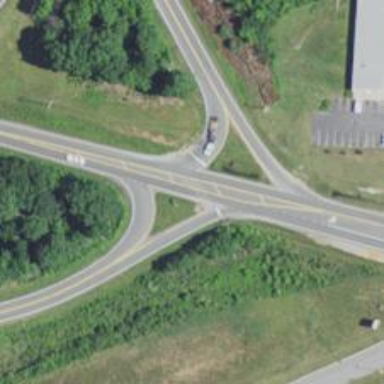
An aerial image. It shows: Trunk_link highway with cloverleaf junction.